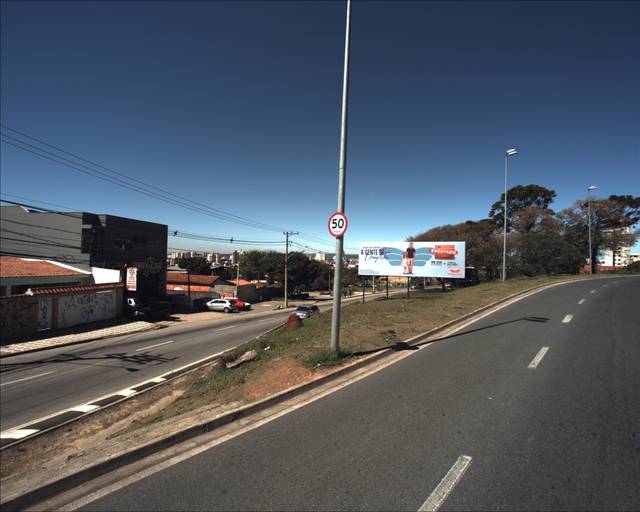
Region: Brazil
Coordinates: -23.501, -47.482